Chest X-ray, PA view. Patient: 28 years old, sex F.
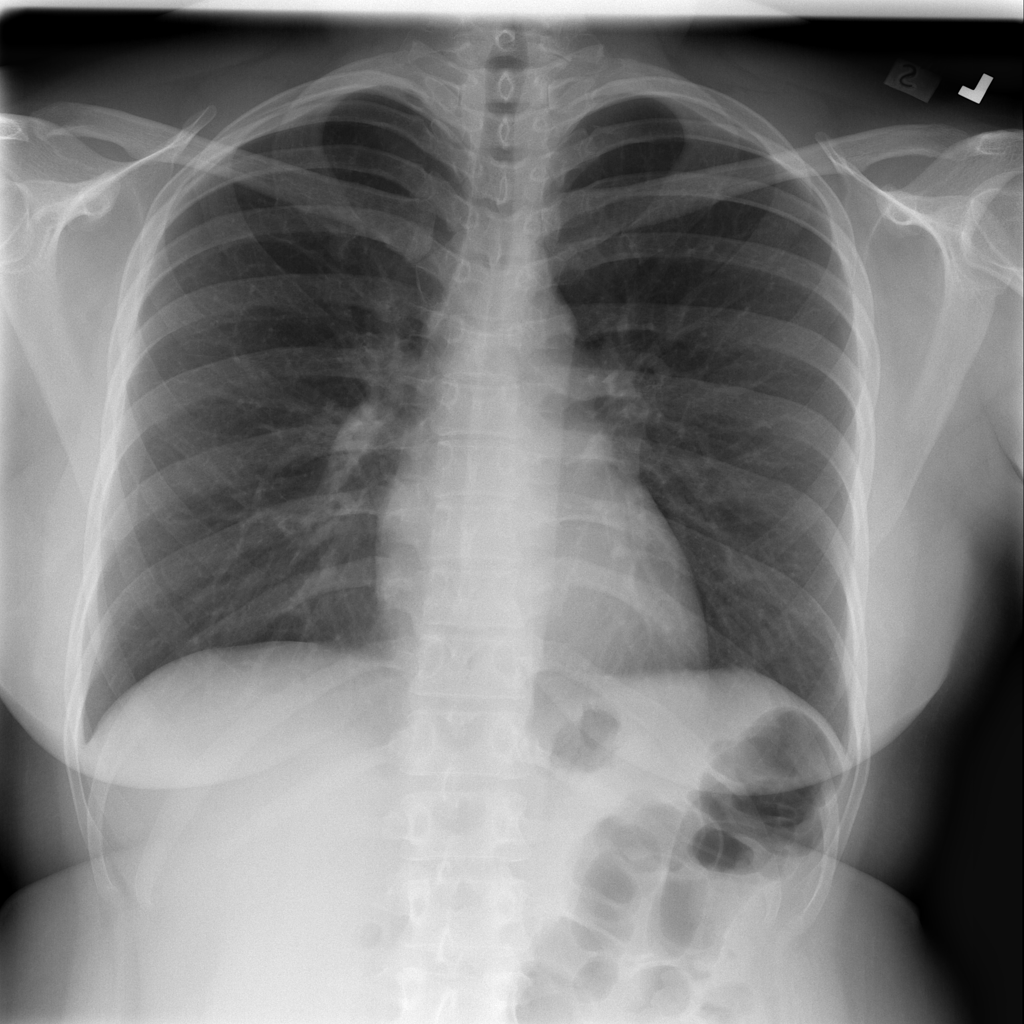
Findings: No Finding